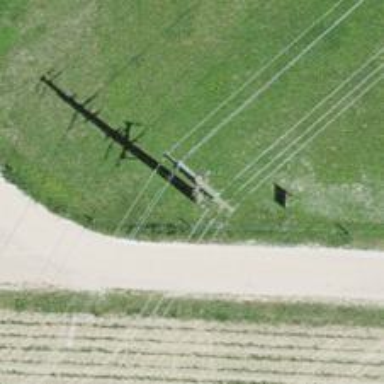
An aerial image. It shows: Minor power line.